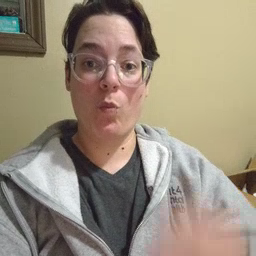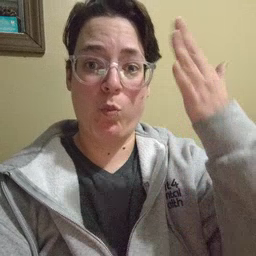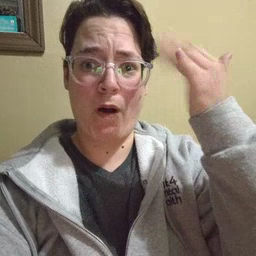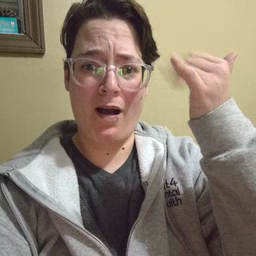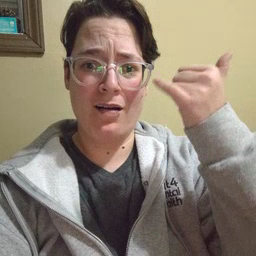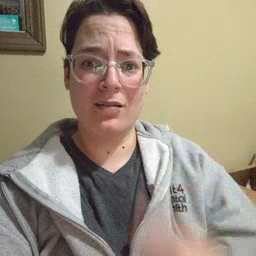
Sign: why